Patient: sex M, age 46
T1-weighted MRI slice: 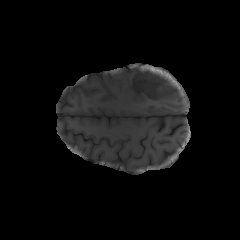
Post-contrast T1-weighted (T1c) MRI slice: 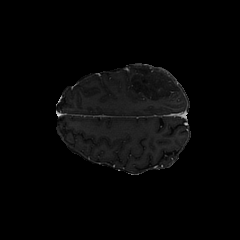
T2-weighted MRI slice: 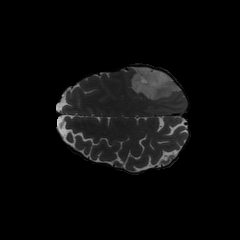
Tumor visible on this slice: yes
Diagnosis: Astrocytoma, IDH-mutant
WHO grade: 3